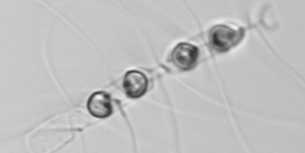
Label: Chaetoceros